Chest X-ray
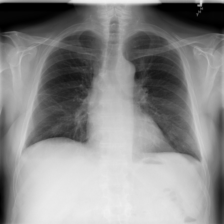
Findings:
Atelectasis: negative
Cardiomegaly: negative
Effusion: negative
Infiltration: negative
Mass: negative
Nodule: negative
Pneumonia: negative
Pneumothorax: negative
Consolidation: negative
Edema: negative
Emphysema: negative
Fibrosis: negative
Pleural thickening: positive
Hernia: negative